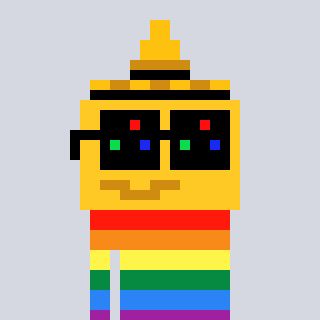
a pixel art character with square black sunglasses, a mustard-shaped head and a orange-colored body on a cool background